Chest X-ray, AP view. Patient: 55 years old, sex M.
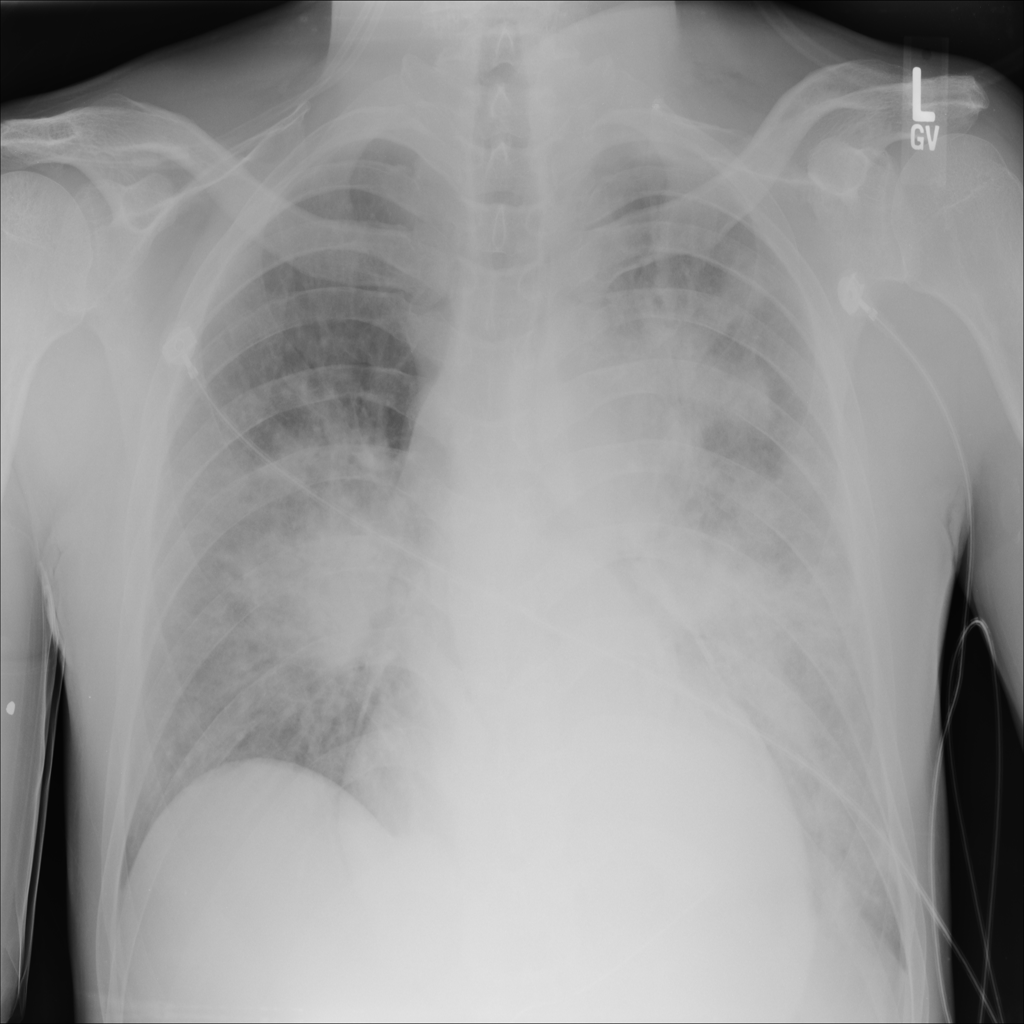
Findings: Infiltration